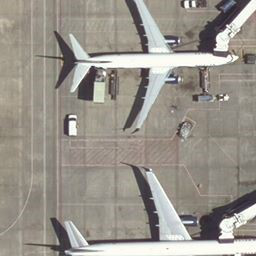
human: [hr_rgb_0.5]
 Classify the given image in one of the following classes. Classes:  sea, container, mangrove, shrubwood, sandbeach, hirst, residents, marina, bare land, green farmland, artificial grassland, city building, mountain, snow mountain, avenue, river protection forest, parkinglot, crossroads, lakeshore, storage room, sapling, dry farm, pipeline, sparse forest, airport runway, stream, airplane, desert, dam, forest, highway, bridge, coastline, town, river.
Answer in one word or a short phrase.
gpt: airplane